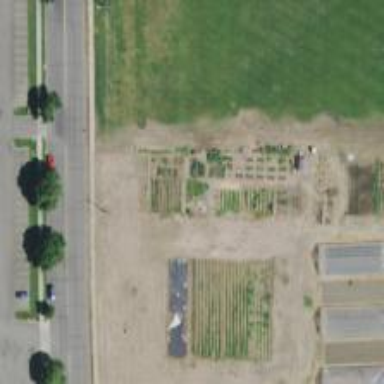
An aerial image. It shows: Community garden providing leisure land.